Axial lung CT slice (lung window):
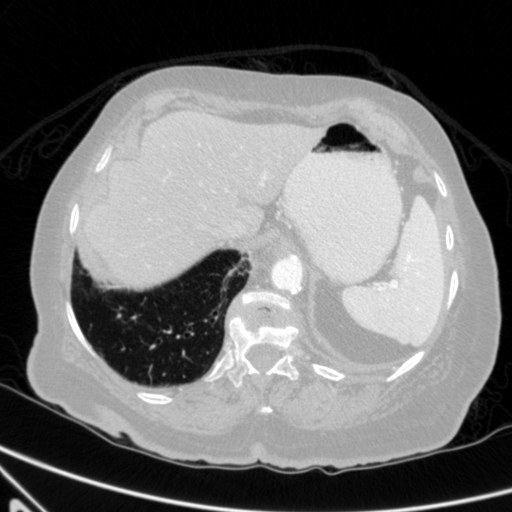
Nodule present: no